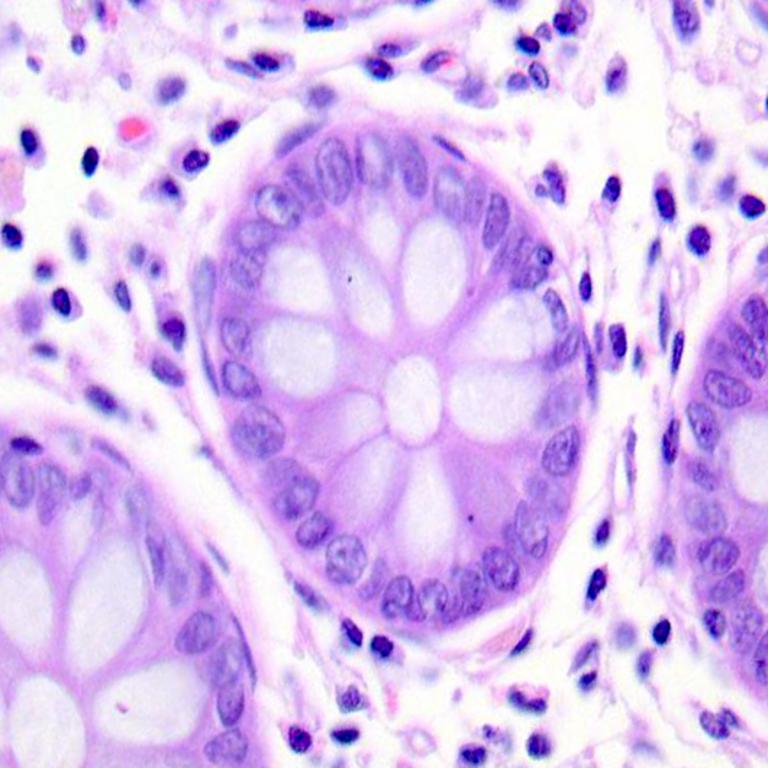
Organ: colon
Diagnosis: benign